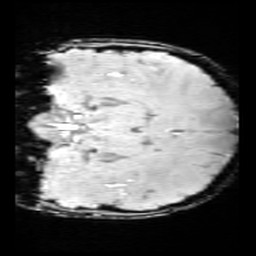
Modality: SWI
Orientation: coronal
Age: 11
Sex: female
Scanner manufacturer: siemens
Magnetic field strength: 3 T
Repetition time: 0.027 s
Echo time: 0.02 s